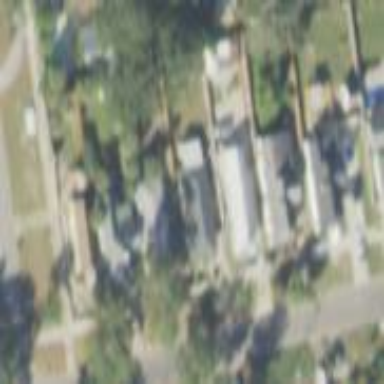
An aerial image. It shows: Residential area consisting of single-family homes.